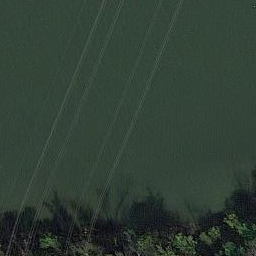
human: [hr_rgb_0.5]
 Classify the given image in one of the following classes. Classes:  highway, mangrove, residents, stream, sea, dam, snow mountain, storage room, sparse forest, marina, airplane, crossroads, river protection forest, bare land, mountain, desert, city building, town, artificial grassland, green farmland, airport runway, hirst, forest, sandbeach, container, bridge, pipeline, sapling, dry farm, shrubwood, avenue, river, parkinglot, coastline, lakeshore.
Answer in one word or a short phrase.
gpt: river protection forest